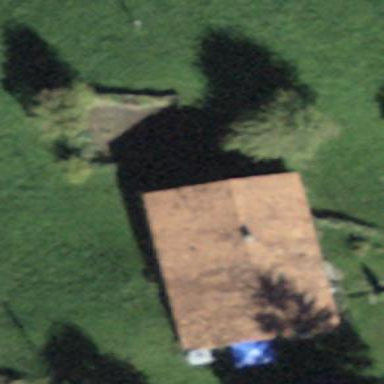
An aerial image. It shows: Farm building.